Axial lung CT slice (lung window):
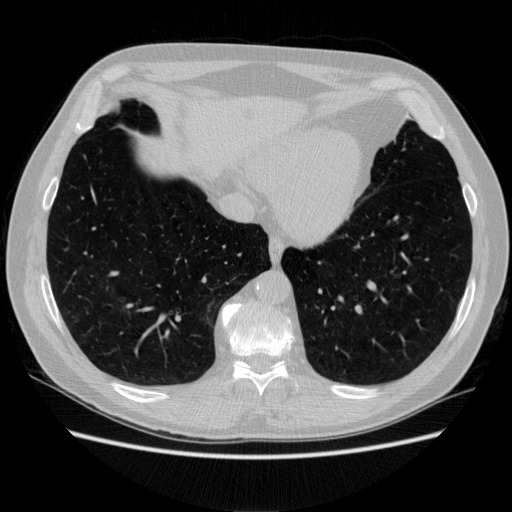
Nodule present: no